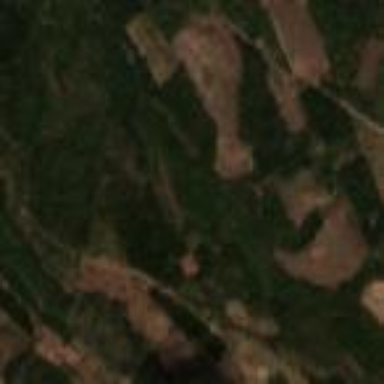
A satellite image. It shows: Forest area.